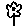
Label: flower